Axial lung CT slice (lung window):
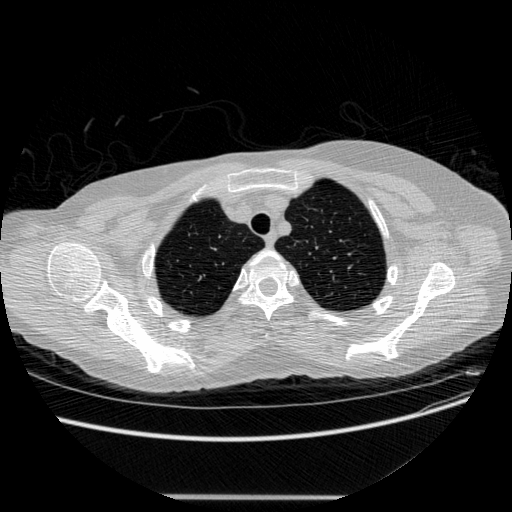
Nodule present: no